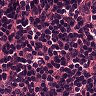
Metastatic tissue present: no